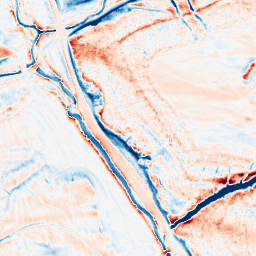
Category: classical
Decomposition family: gaussian_anisotropic
Decomposition parameters: sigma_x: 2
sigma_y: 5
Upsampling method: bicubic
Upsampling parameters: scale: 2
Upsampling scale: 2